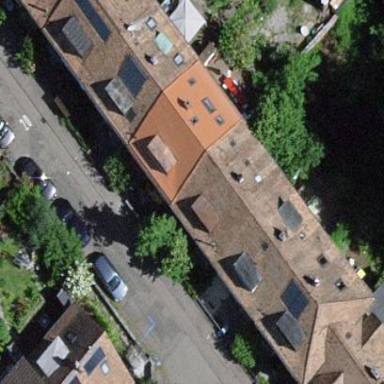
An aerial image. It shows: Terrace building.